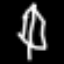
Label: leaf